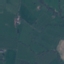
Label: Pasture